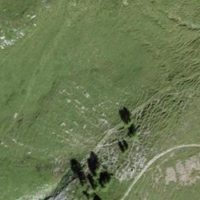
EUNIS habitat code: 23
Species observed at this site:
Callophrys rubi